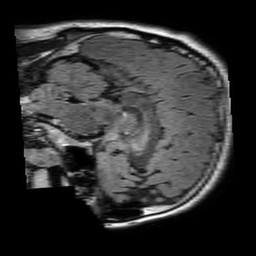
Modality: FLAIR
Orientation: sagittal
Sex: male
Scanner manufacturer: philips
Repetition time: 11 s
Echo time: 0.125 s